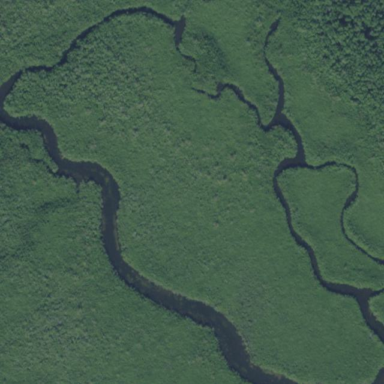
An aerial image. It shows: Wetland area dominated by mangroves.